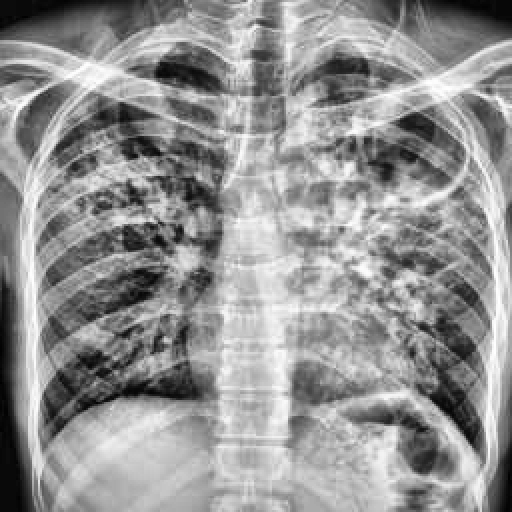
Finding: TUBERCULOSIS